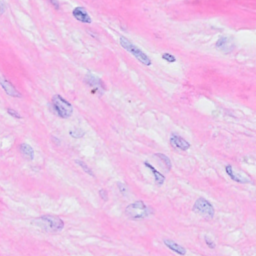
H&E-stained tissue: Breast